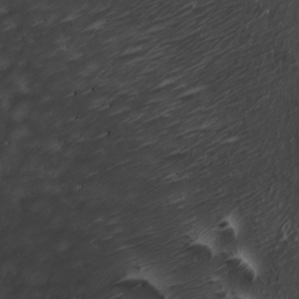
Label: non_frost